Field crop: maize
Growth stage: 1
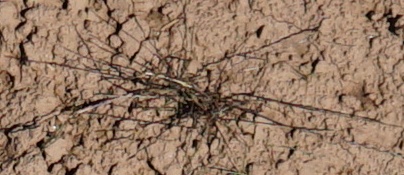
Species: lolium